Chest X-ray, PA view. Patient: 31 years old, sex M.
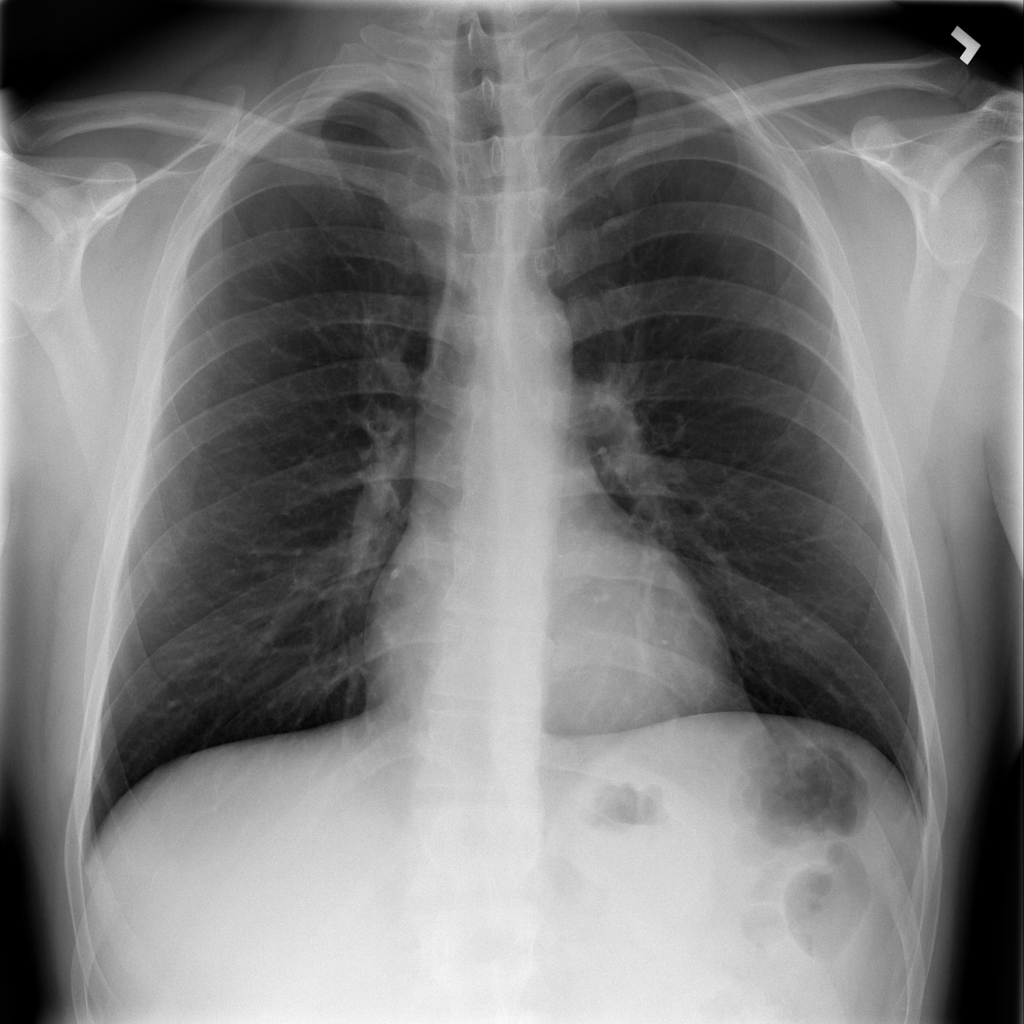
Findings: No Finding